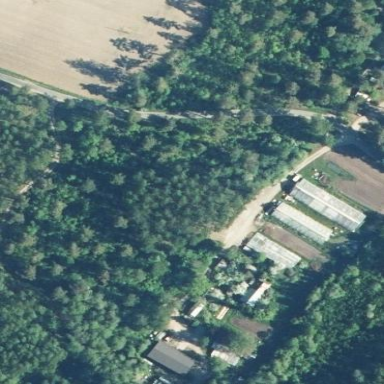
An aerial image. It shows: Farmyard area.